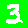
Digit: 3